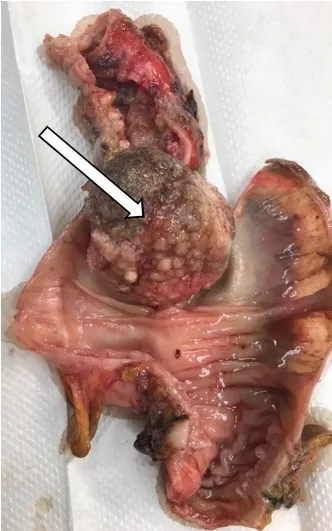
Neuroendocrine Carcinoma shows. The isolated spherical tumor obstructing the colon lumen, which is characteristic of neuroendocrine tumors.
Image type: medical_photograph (other_medical_photograph)